Question: I'm currently developing a little BlackBerry App and after setting up Eclipse (Plugin v1.3, SDK6.0) I noticed that I don't have any code completion!
Is there any configuration necessary to make this work? Coding without code completion is kind of annoying ;)
Here a screenshot of an example where i would need a code completion:

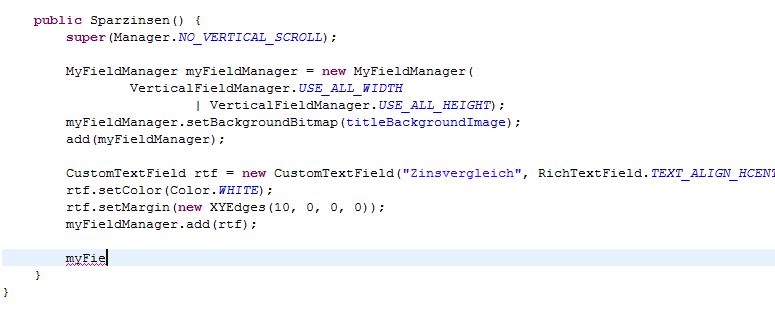
Answer: I already solved the problem!
The problem were the Content Assist Advanced Settings. At first i hadn't "Java Proposal" checked, but after checking this it works perfectly.
Thank you guys for your comments.